Question: So, i have a table, with a several modules in the first column and in the second column the different processes existing in that module. It looks something like this:

Now I have created a data validation list of the unique unique modules, so a list with Module A, Module B, and Module C.
When I select a module from that list, I want all the processes, belonging to the module to appear next to the dropdown list in separate cells. It would be a 'nice-to-have' if the processes appear underneath each other.
I have tried various things with index and vlookup etcetera, but I cannot find a way to fix it.
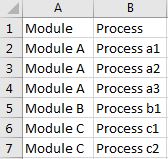
Answer: If you have Office 365 Excel then use this array formula:
'''
=TEXTJOIN(",",TRUE,IF($A$2:$A$7 = D2,$B$2:$B$7,""))
'''
This is an array formula and needs to be confirmed with Ctrl-Shift-Enter when exiting edit mode. If done correctly then excel will put '{}' around the formula.
<URL>
---
If you do not have Office 365 Excel then put this code in a module attached to the workbook and use as described above.
'''
Function TEXTJOIN(delim As String, skipblank As Boolean, arr)
Dim d As Long
Dim c As Long
Dim arr2()
Dim t As Long, y As Long
t = -1
y = -1
If TypeName(arr) = "Range" Then
arr2 = arr.Value
Else
arr2 = arr
End If
On Error Resume Next
t = UBound(arr2, 2)
y = UBound(arr2, 1)
On Error GoTo 0
If t >= 0 And y >= 0 Then
For c = LBound(arr2, 1) To UBound(arr2, 1)
For d = LBound(arr2, 1) To UBound(arr2, 2)
If arr2(c, d) <> "" Or Not skipblank Then
TEXTJOIN = TEXTJOIN & arr2(c, d) & delim
End If
Next d
Next c
Else
For c = LBound(arr2) To UBound(arr2)
If arr2(c) <> "" Or Not skipblank Then
TEXTJOIN = TEXTJOIN & arr2(c) & delim
End If
Next c
End If
TEXTJOIN = Left(TEXTJOIN, Len(TEXTJOIN) - Len(delim))
End Function
'''
---
To get them to appear in separate cells one below the other use this formula in the first cell and copy down enough to cover the longest list:
'''
=IFERROR(INDEX(B:B,AGGREGATE(15,6,ROW($A$2:$A$7)/($A$2:$A$7=$D$2),ROW(1:1))),"")
'''
<URL>